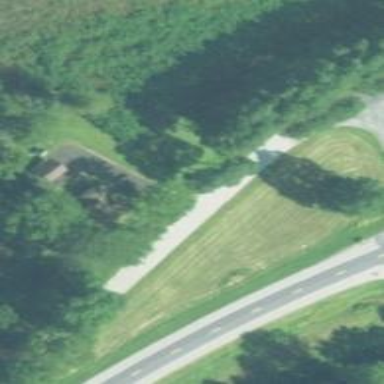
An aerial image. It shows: Driveway.